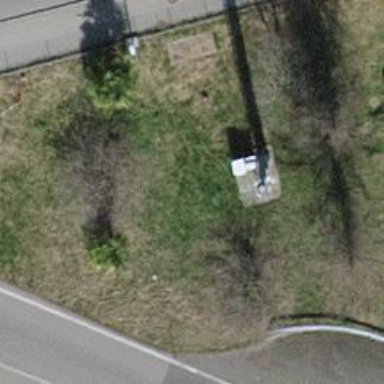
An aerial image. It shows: Man-made mast used for communication purposes.